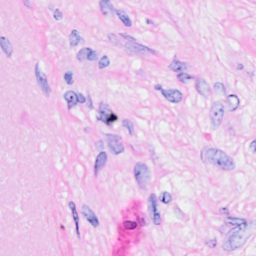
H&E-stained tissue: Breast